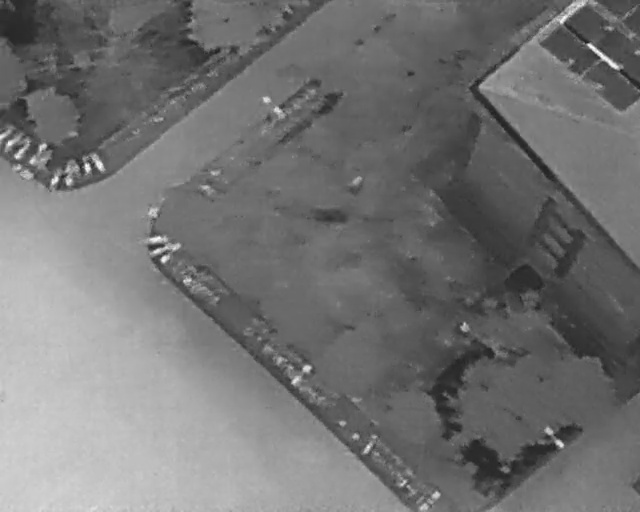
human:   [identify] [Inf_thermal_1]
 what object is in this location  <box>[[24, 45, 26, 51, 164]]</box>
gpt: <ref>1 medium bicycle at the left</ref>